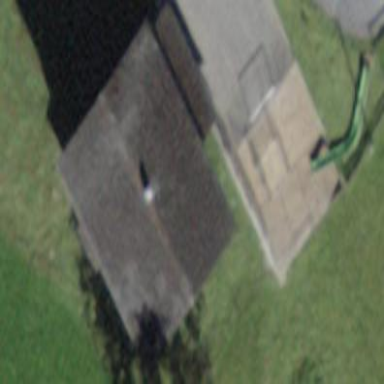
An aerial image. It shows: School building.